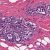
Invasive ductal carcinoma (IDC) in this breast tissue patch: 0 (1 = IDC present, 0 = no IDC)